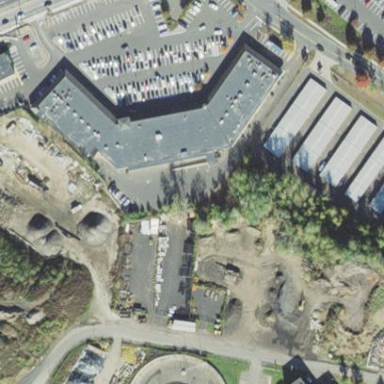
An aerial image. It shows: Retail area.